Question: I have such a query but it gives me wrong output.
I have two data collections 'abcdata' && 'xyzdata'. each collection consists of an anonymous objects that have 'Group', 'Name' properties. What I need to do is to get resulting collection with merged groups from 'abcdata' and 'xyzdata' respectively.
'''
if(this.AbcDataGrid.ItemsSource != null && this.XyzDataGrid.ItemsSource != null)
{
var abcdata = ((IEnumerable<dynamic>)this.AbcDataGrid.ItemsSource).ToList().OrderByDescending(x => x.Id);
var xyzdata = ((IEnumerable<dynamic>)this.XyzDataGrid.ItemsSource).ToList().OrderByDescending(x => x.Id);
var result = from i1 in abcdata
from i2 in xyzdata
select new
{
Name = i1.Name,
Group = i1.Group.ToString() + i2.Group.ToString()
};
this.ResultGrid.ItemsSource = result.ToList();
}
'''
While I was expecting to get DataGrid populated with list of new {Name, Group} objects I have very strange result:
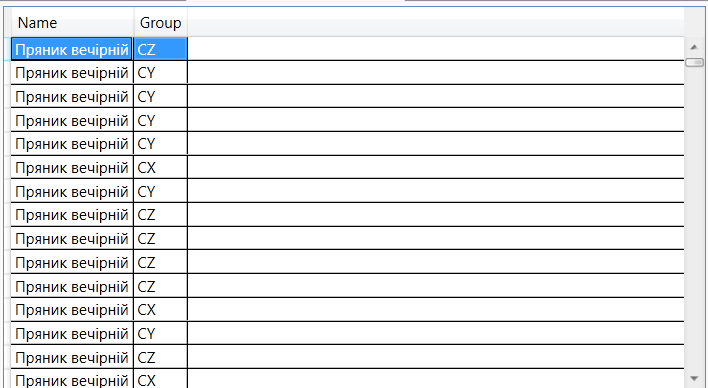
Answer: I believe that what you are trying to do is join both data collections.
The linq query that you are doing is returning the correct results as what you are asking with it is: for every element of abcdata, and for every element of xyzdata, return the object you are constructing. So, if abcdata has 3 elements and xyzdata has 5 elements, the result will have 15 elements.
If you want: for each element of abcdata, select the elements of xyzdata that have the same name and concatenate the Groups, what you need is a Join.
Something like
'''
var result = from i1 in abcdata
join i2 in xyzdata on i1.Name equals i2.Name
select new
{
Name = i1.Name,
Group = i1.Group.ToString() + i2.Group.ToString()
};
'''